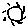
Label: sun